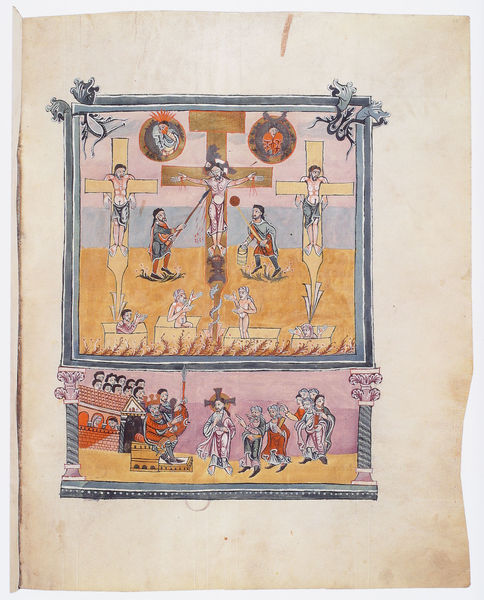
Titel: Göttinger Sakramentar
Institution: Göttingen, Staats- und Universitätsbibliothek
Schlagwörter: menschen, szene, säulen, dach, haus, rahmen, tod, bild, drei, kreis, engel, bilder, naiv, lanze, soldaten, adam, eva, buch, kreuz, seite, illustration, buchseite, kreuze, ende, christus, jesus, kreuzigung, verdammte, mittelalter, heilige, speer, töten, jünger, anbetung, jerusalem, schwamm, auferstehung, abbildung, abbildungen, christ, schächer, hauptmann, longinus, speeer, stephanos, unnaiv